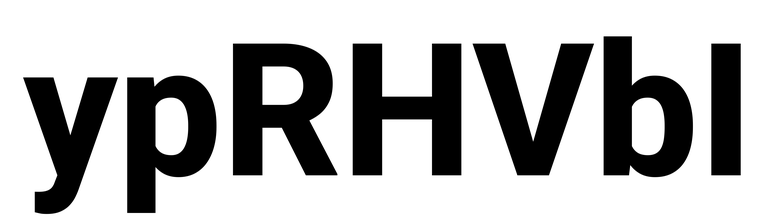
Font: Roboto_ExtraBold